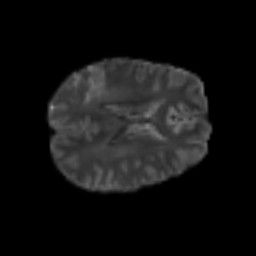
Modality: T2w
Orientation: axial
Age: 53
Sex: male
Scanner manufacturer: siemens
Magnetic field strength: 3 T
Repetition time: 6.1 s
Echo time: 0.101 s